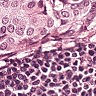
Metastatic tissue present: yes